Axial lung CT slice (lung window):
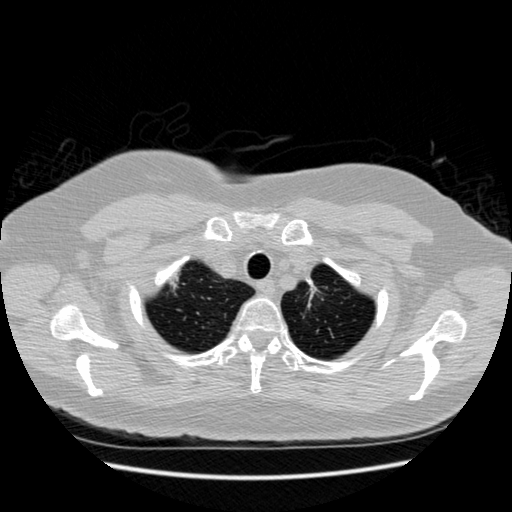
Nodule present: no